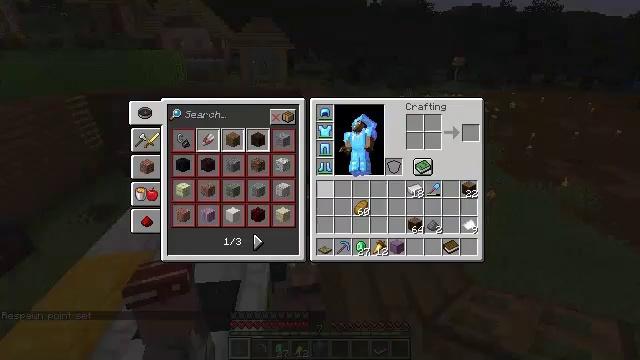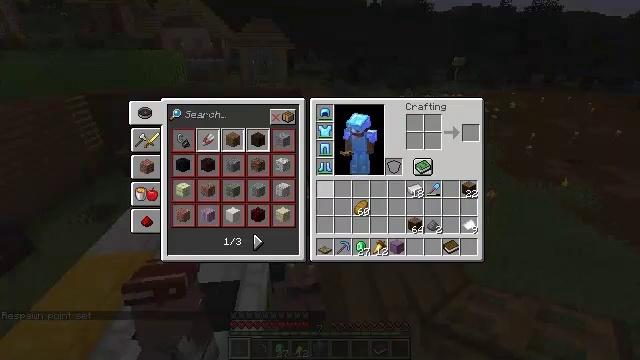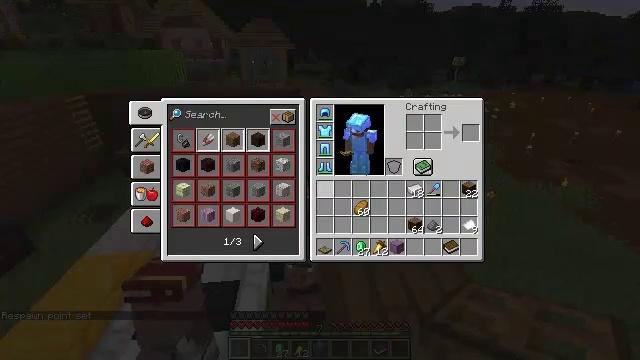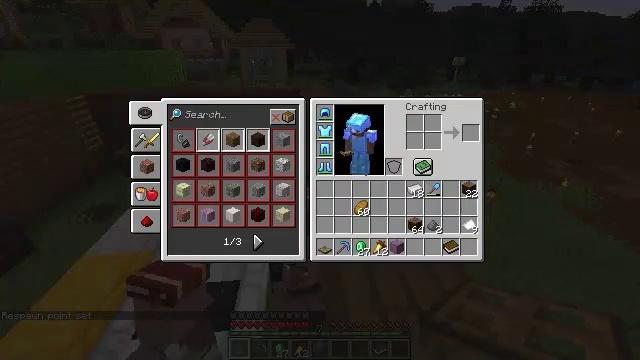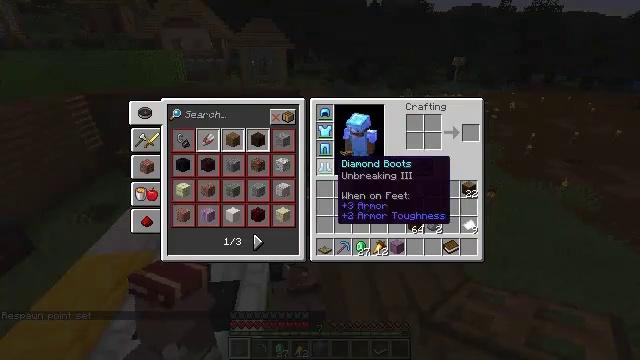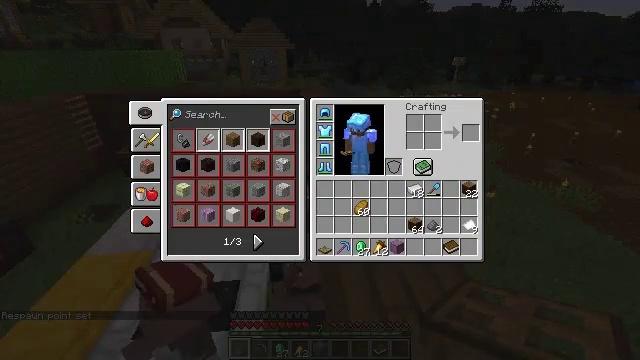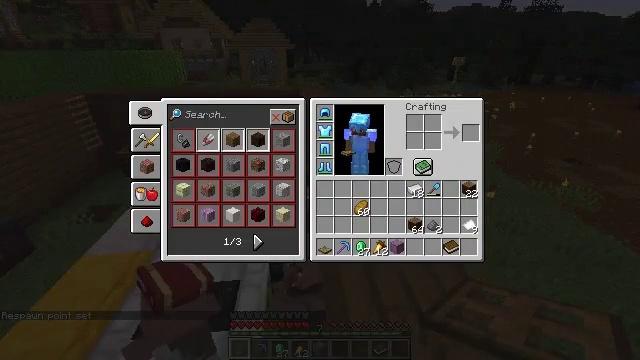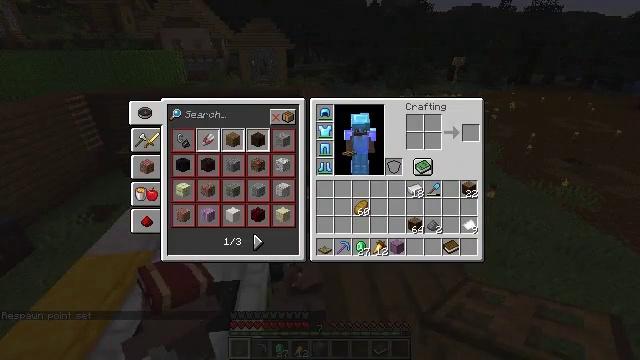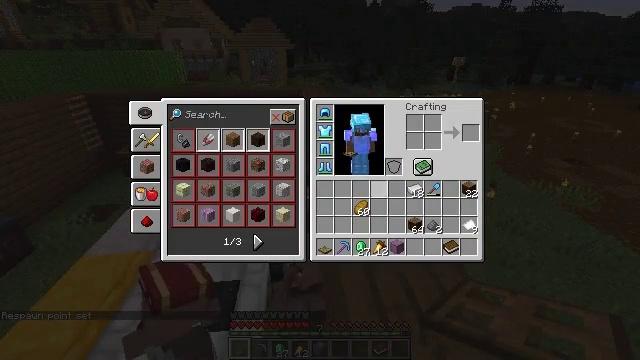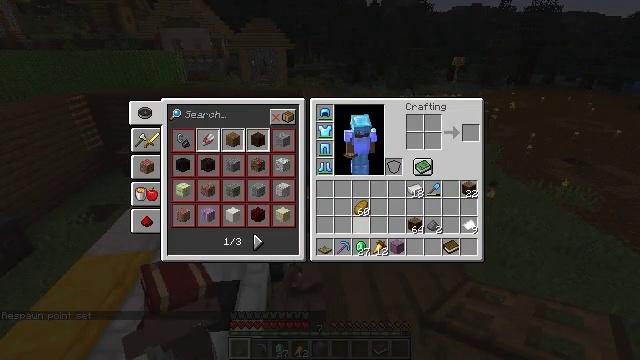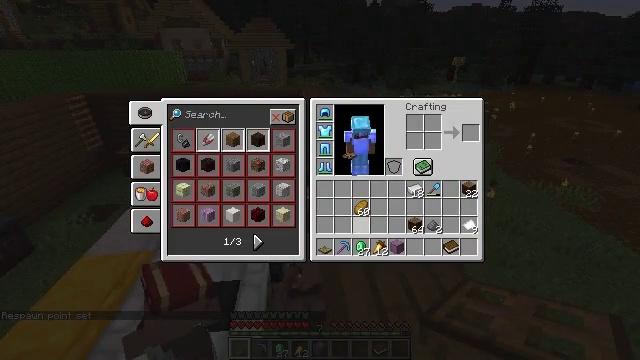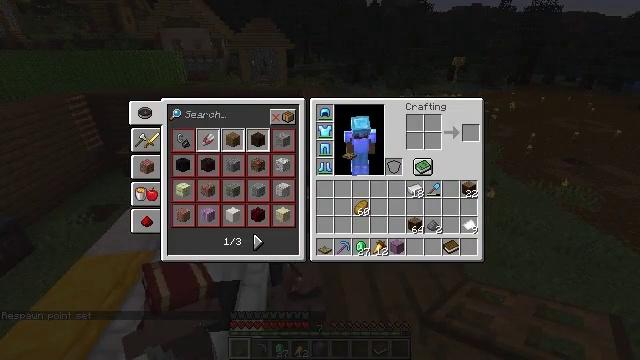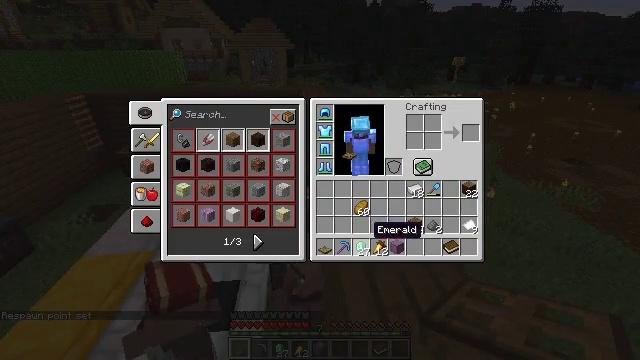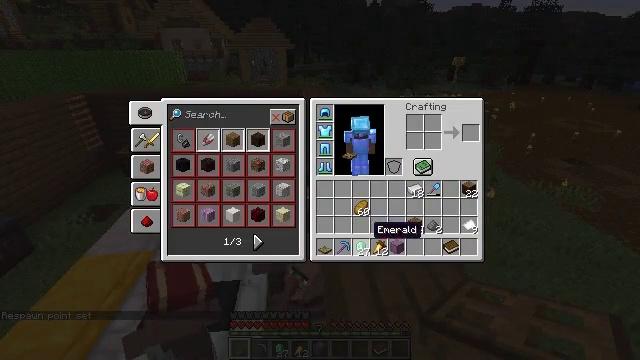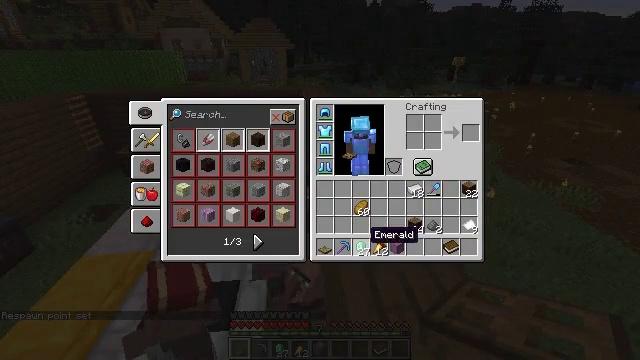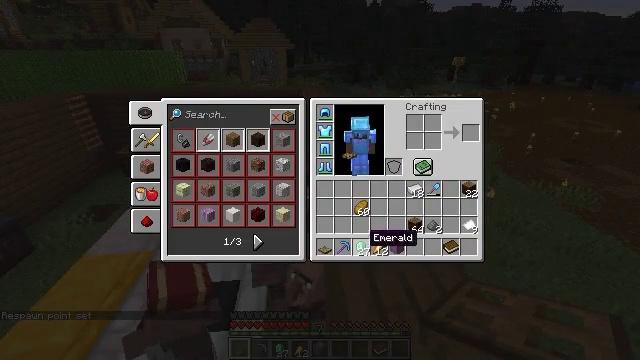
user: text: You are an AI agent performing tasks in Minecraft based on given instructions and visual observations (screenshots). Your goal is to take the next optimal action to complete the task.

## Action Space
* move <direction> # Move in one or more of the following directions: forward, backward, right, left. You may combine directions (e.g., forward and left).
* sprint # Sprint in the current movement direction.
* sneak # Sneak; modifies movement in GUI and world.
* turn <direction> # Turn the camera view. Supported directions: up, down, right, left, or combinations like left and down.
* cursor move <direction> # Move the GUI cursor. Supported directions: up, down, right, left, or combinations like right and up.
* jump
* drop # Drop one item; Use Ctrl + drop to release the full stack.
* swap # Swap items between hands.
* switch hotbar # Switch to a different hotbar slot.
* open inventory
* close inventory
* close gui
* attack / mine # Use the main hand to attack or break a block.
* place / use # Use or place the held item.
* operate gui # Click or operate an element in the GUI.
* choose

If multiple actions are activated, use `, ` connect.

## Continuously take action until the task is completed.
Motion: motion action
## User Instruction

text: Generate an ender pearl.
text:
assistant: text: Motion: open inventory
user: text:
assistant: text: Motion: open inventory
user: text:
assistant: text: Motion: no_op
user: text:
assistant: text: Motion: cursor move right
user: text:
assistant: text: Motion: cursor move right
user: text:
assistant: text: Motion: cursor move right
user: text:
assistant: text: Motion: cursor move right
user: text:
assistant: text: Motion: cursor move down
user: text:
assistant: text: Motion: cursor move down
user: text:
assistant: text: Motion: no_op
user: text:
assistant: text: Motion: no_op
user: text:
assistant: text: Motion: no_op
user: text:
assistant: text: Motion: no_op
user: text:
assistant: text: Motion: no_op
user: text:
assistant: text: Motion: no_op
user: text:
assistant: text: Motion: no_op
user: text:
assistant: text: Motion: no_op
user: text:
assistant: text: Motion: cursor move left and down, close inventory
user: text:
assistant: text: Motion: turn left and down, close inventory
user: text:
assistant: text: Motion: turn left and down, close inventory
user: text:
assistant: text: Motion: turn left and down
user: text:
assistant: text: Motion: no_op
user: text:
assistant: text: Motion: move right
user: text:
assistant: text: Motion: move right
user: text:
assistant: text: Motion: no_op
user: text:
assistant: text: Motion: turn left and down
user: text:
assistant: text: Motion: turn left and down
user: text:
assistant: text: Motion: turn down
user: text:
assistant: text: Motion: turn down
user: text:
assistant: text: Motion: no_op